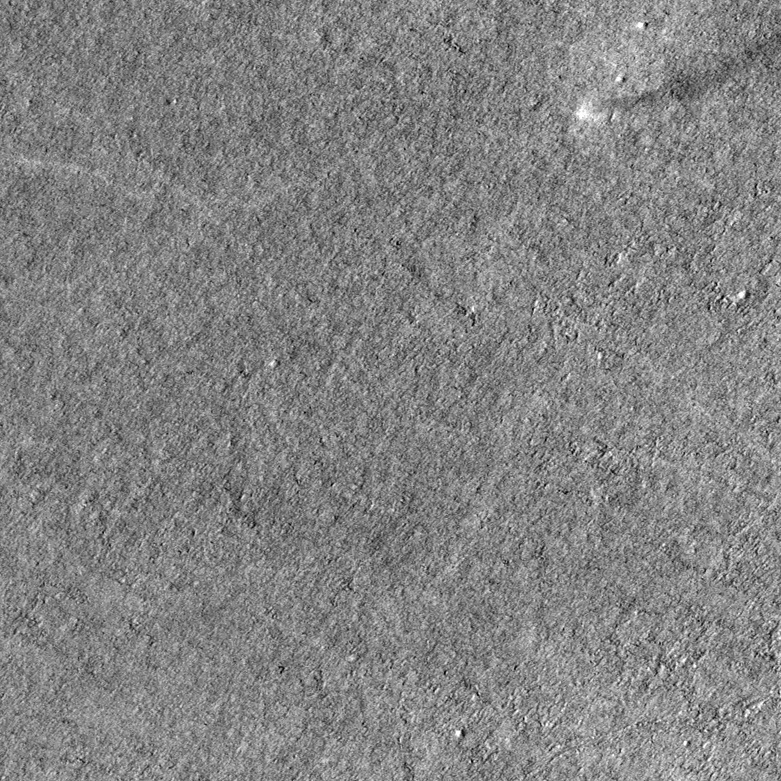
Label: dustdevil